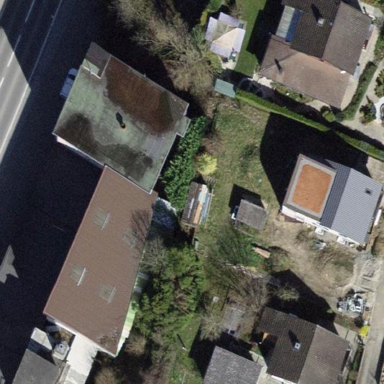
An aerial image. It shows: Commercial building with flat roof.